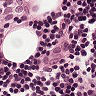
Metastatic tissue present: no